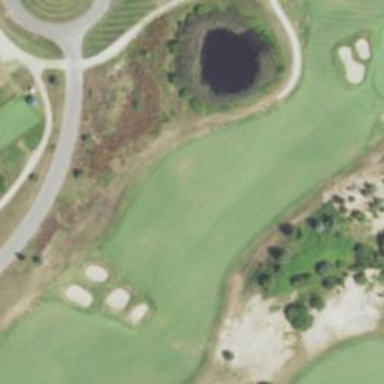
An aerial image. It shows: Grassy area designated as golf fairway.